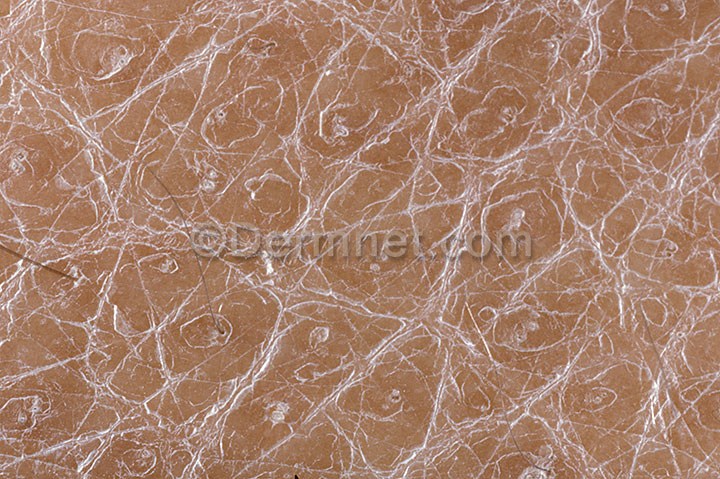
Disease: Atopic Dermatitis Photos